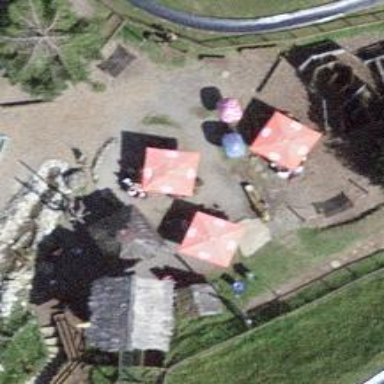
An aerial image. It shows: Barbecue facility.